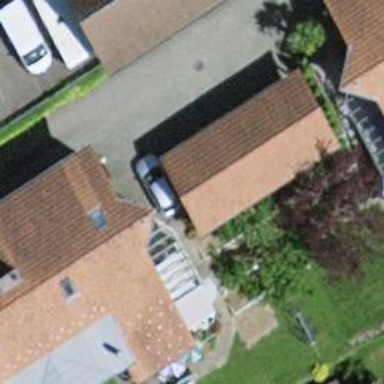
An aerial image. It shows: View of roof of building.